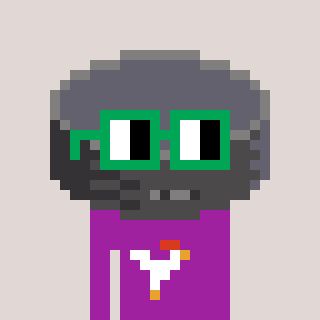
a pixel art character with square green glasses, a hockey puck-shaped head and a magenta-colored body on a warm background